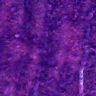
Metastatic tissue present: no